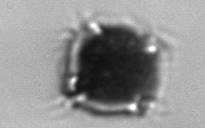
Label: Mesodinium